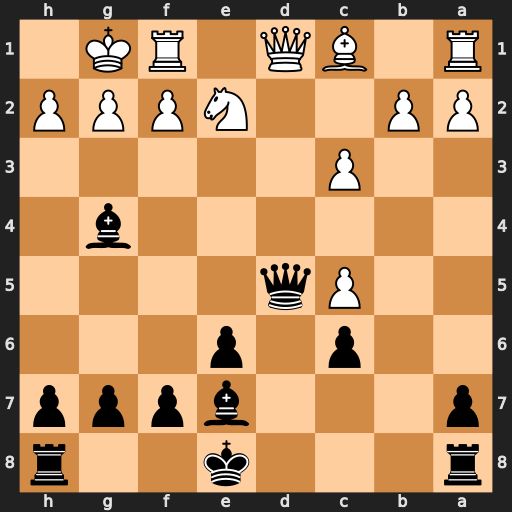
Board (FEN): r3k2r/p3bppp/2p1p3/2Pq4/6b1/2P5/PP2NPPP/R1BQ1RK1
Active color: b
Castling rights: kq
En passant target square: -
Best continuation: Qxd1 Rxd1 Bxe2